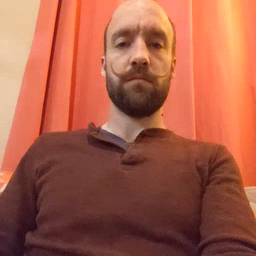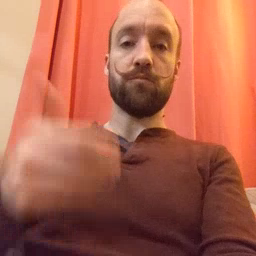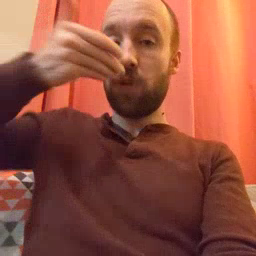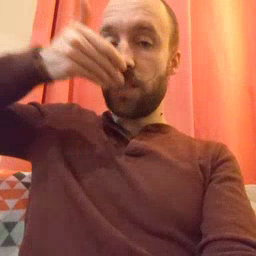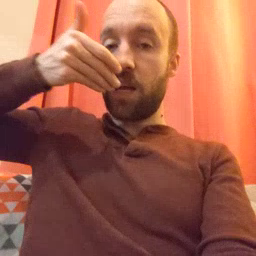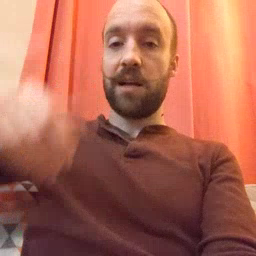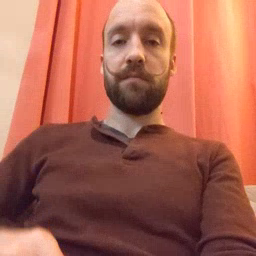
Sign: pizza